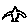
Label: bird